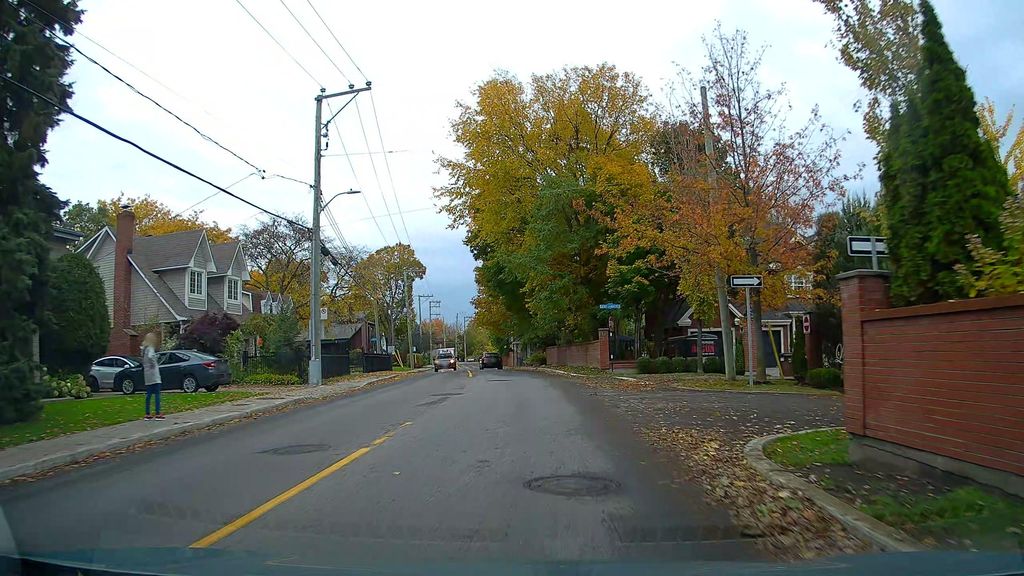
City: montreal